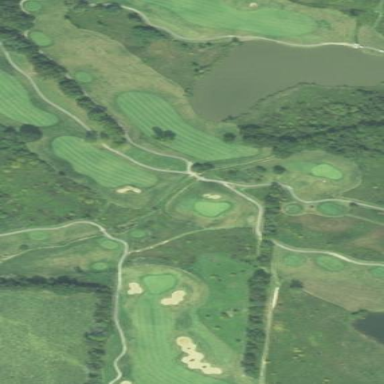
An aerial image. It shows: Golf rough area.